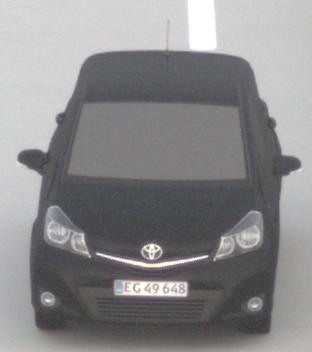
Make: Toyota
Model: Yaris 1.0
Detailed model: Yaris (XP9)
Model produced from: 2009/01
Model produced until: 2010/10
Doors: 3
Color: black
Road condition: dry road
Daytime: morning or afternoon
Contrast: low contrast